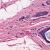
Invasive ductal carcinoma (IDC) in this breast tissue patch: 0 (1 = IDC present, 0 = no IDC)